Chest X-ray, AP view. Patient: 54 years old, sex M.
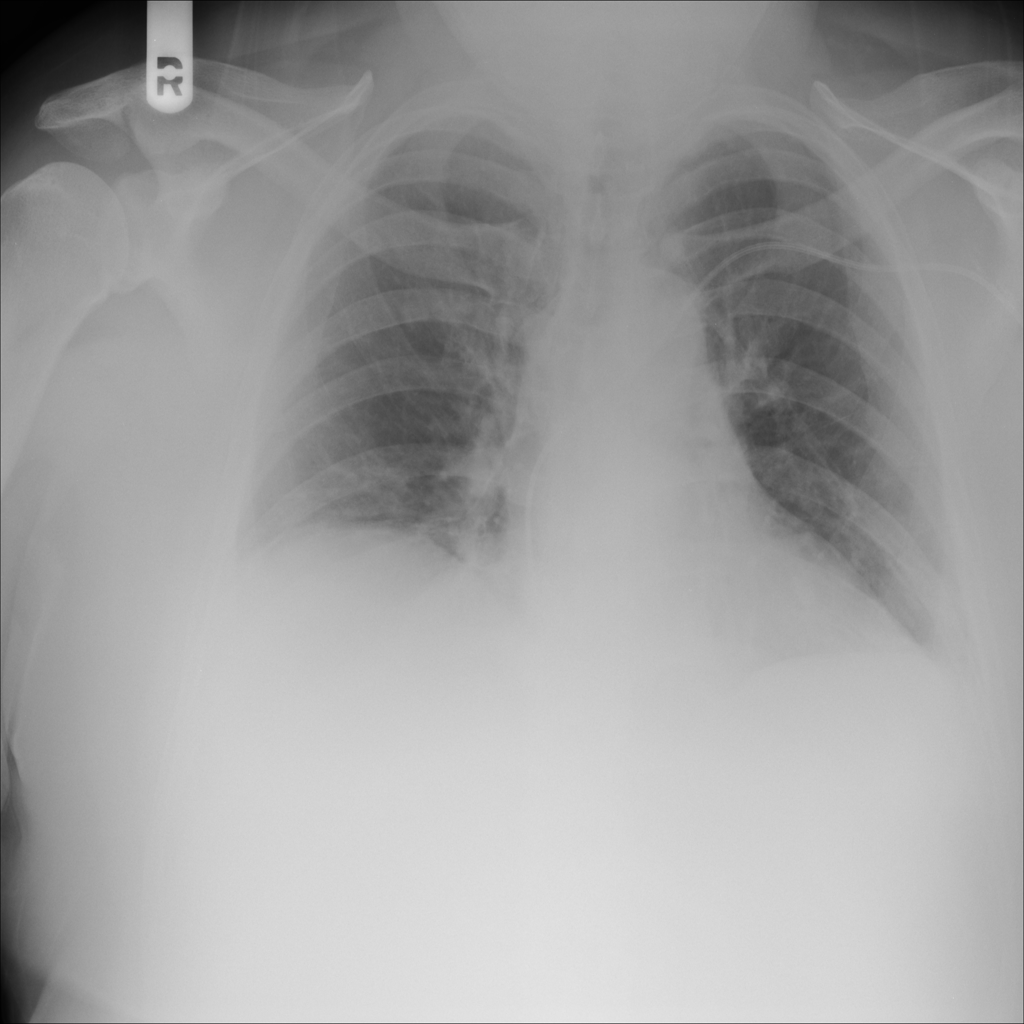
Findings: No Finding